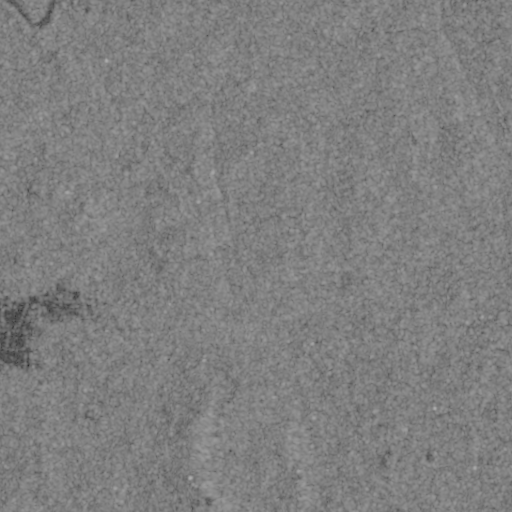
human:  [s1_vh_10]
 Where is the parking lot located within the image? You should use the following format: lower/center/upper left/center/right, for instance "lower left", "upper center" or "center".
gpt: The parking lot is located in the lower center of the image.
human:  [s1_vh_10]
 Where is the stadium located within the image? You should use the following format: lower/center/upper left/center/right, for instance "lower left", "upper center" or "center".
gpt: The stadium is located in the center left of the image.
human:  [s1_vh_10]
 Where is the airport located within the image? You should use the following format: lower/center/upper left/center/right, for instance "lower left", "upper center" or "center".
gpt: There is no airport in the image.

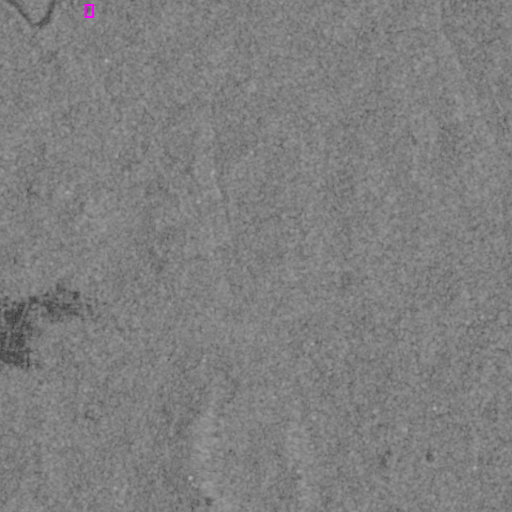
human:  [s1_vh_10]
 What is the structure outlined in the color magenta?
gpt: The structure outlined in magenta is a park.
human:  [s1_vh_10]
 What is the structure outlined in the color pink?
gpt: There is no pink outline.